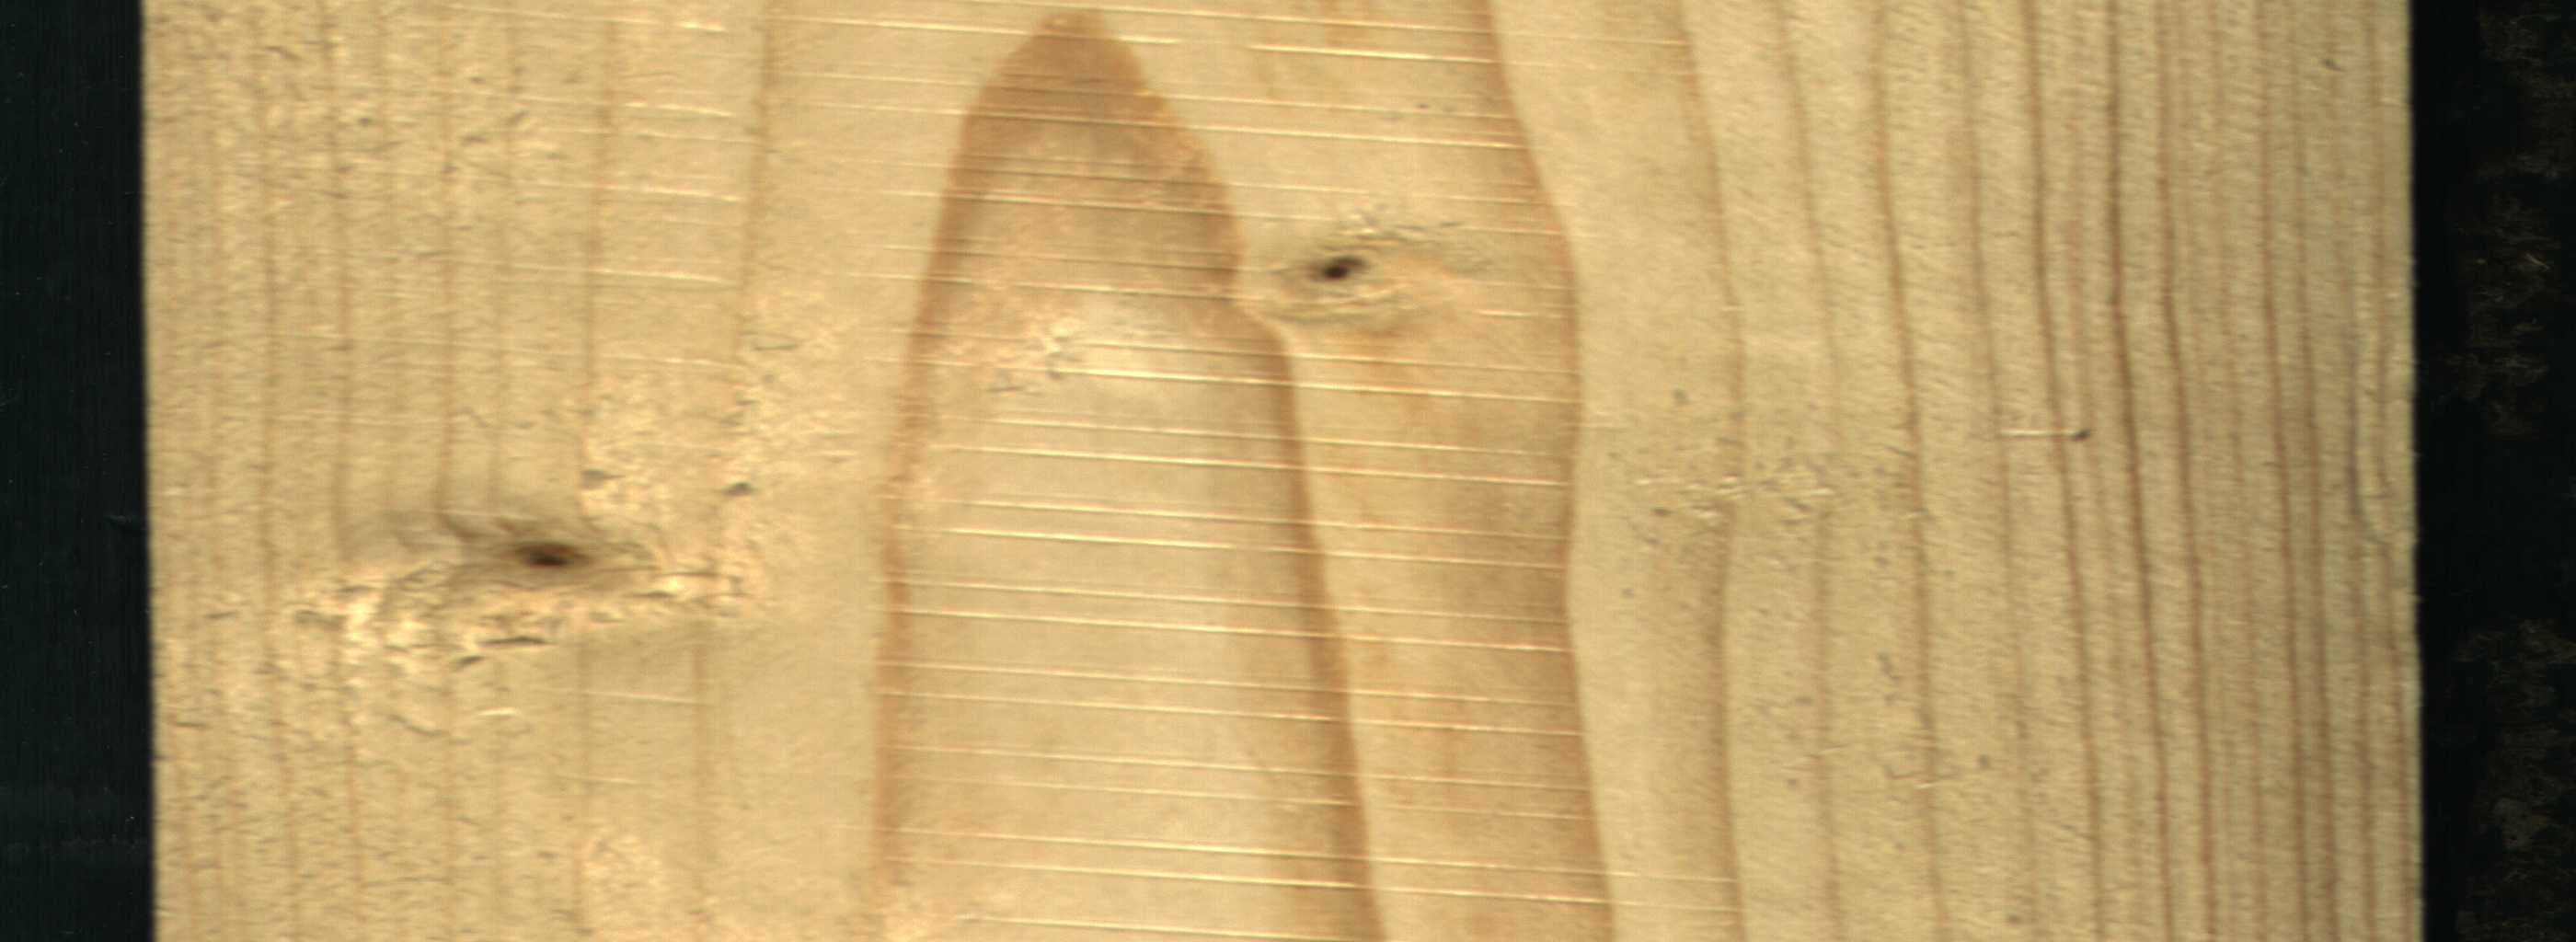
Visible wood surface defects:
Live_Knot
Live_Knot